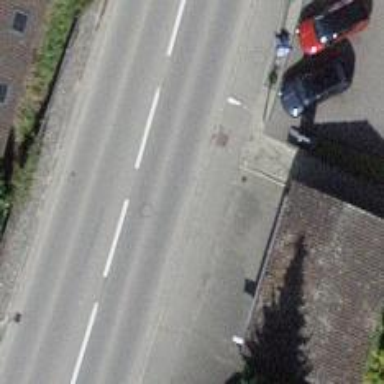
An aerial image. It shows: Car-sharing service available at this location.